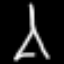
Label: The Eiffel Tower